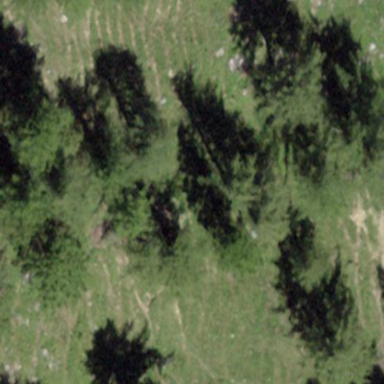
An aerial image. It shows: Forest with needle-leaved trees.